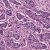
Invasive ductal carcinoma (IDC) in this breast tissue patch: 1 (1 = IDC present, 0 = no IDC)